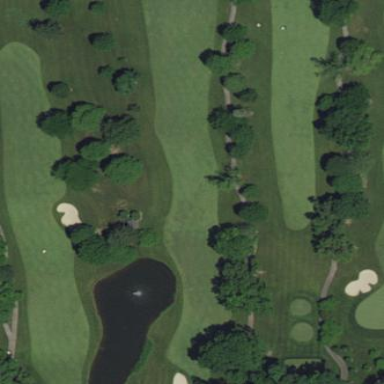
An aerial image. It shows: Golf fairway surrounded by grass.